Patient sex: M
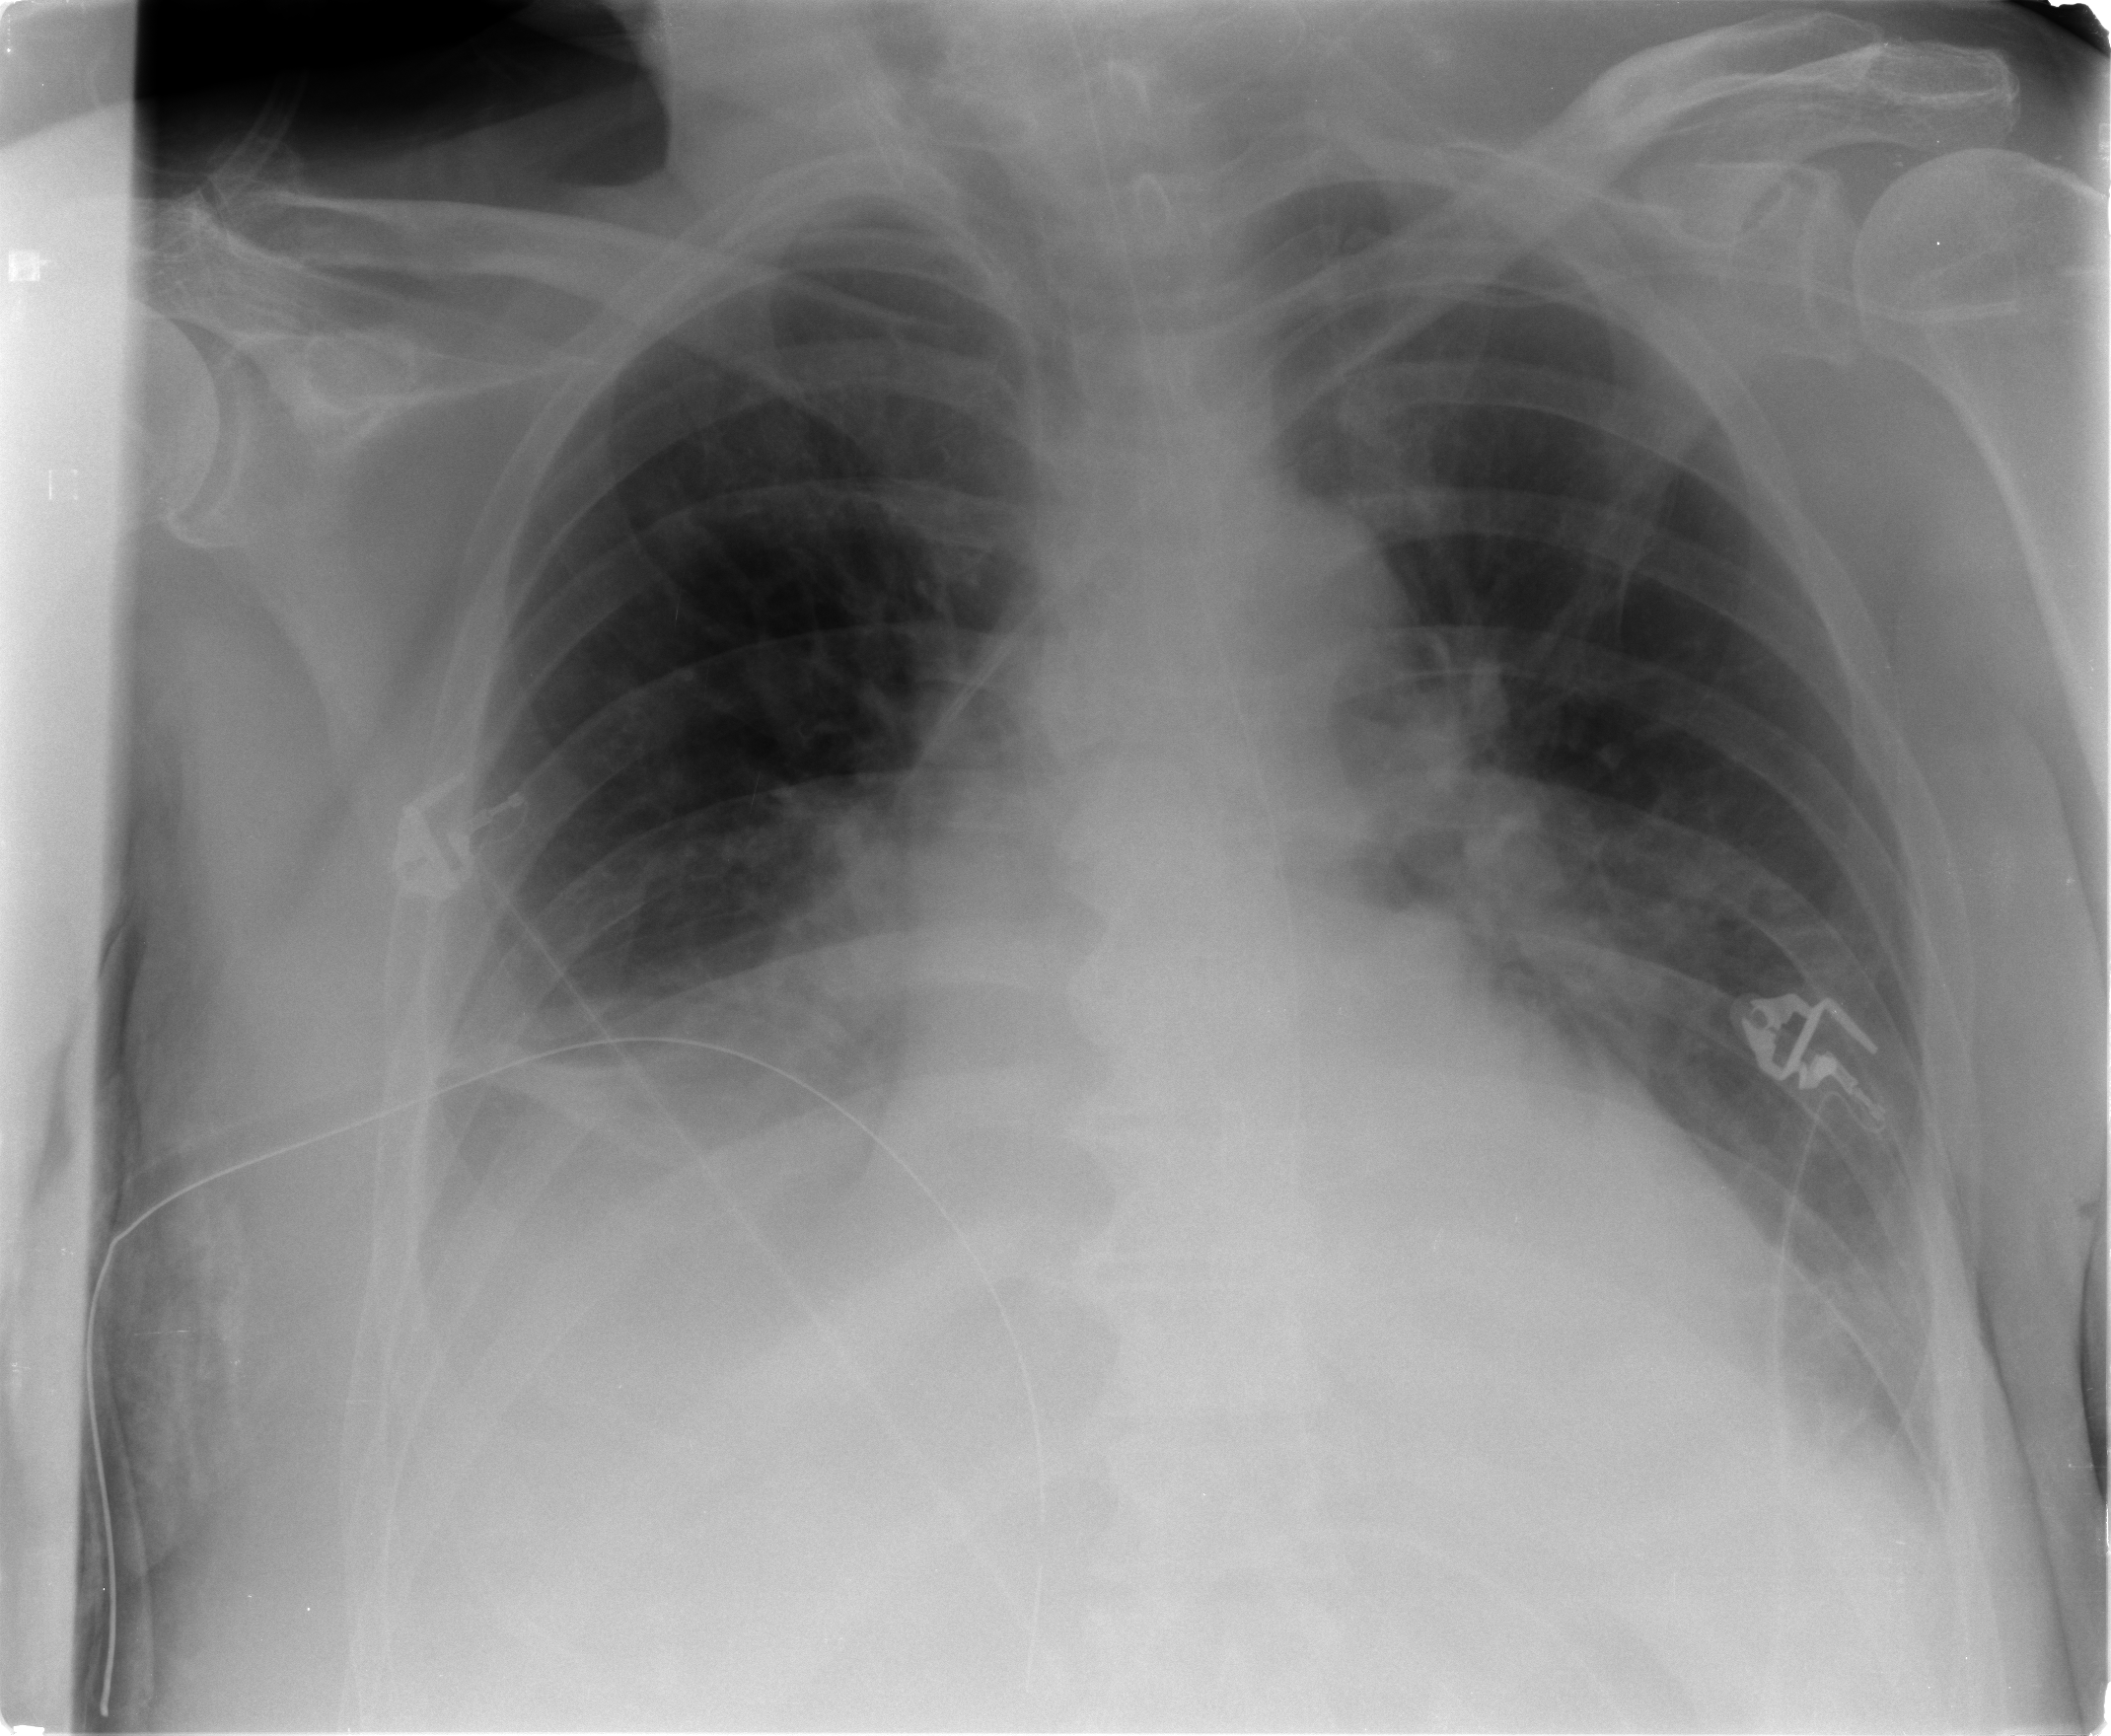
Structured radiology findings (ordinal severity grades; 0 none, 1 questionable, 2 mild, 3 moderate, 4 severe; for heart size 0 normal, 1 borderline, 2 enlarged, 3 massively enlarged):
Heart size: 2
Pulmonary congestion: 3
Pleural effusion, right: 3
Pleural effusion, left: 2
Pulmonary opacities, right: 0
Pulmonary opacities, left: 0
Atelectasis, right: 3
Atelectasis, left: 3